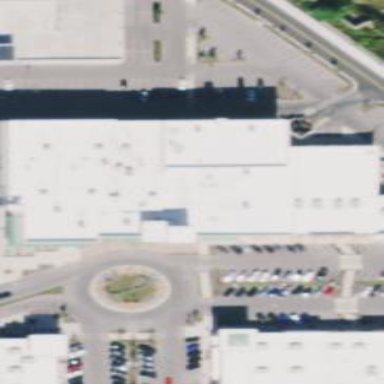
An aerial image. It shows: Cinema building.